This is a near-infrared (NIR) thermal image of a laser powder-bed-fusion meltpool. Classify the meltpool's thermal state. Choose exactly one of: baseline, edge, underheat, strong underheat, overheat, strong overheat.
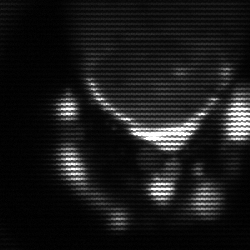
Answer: edge